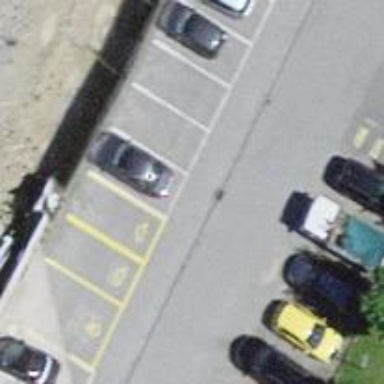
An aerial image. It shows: Charging station.